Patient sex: M
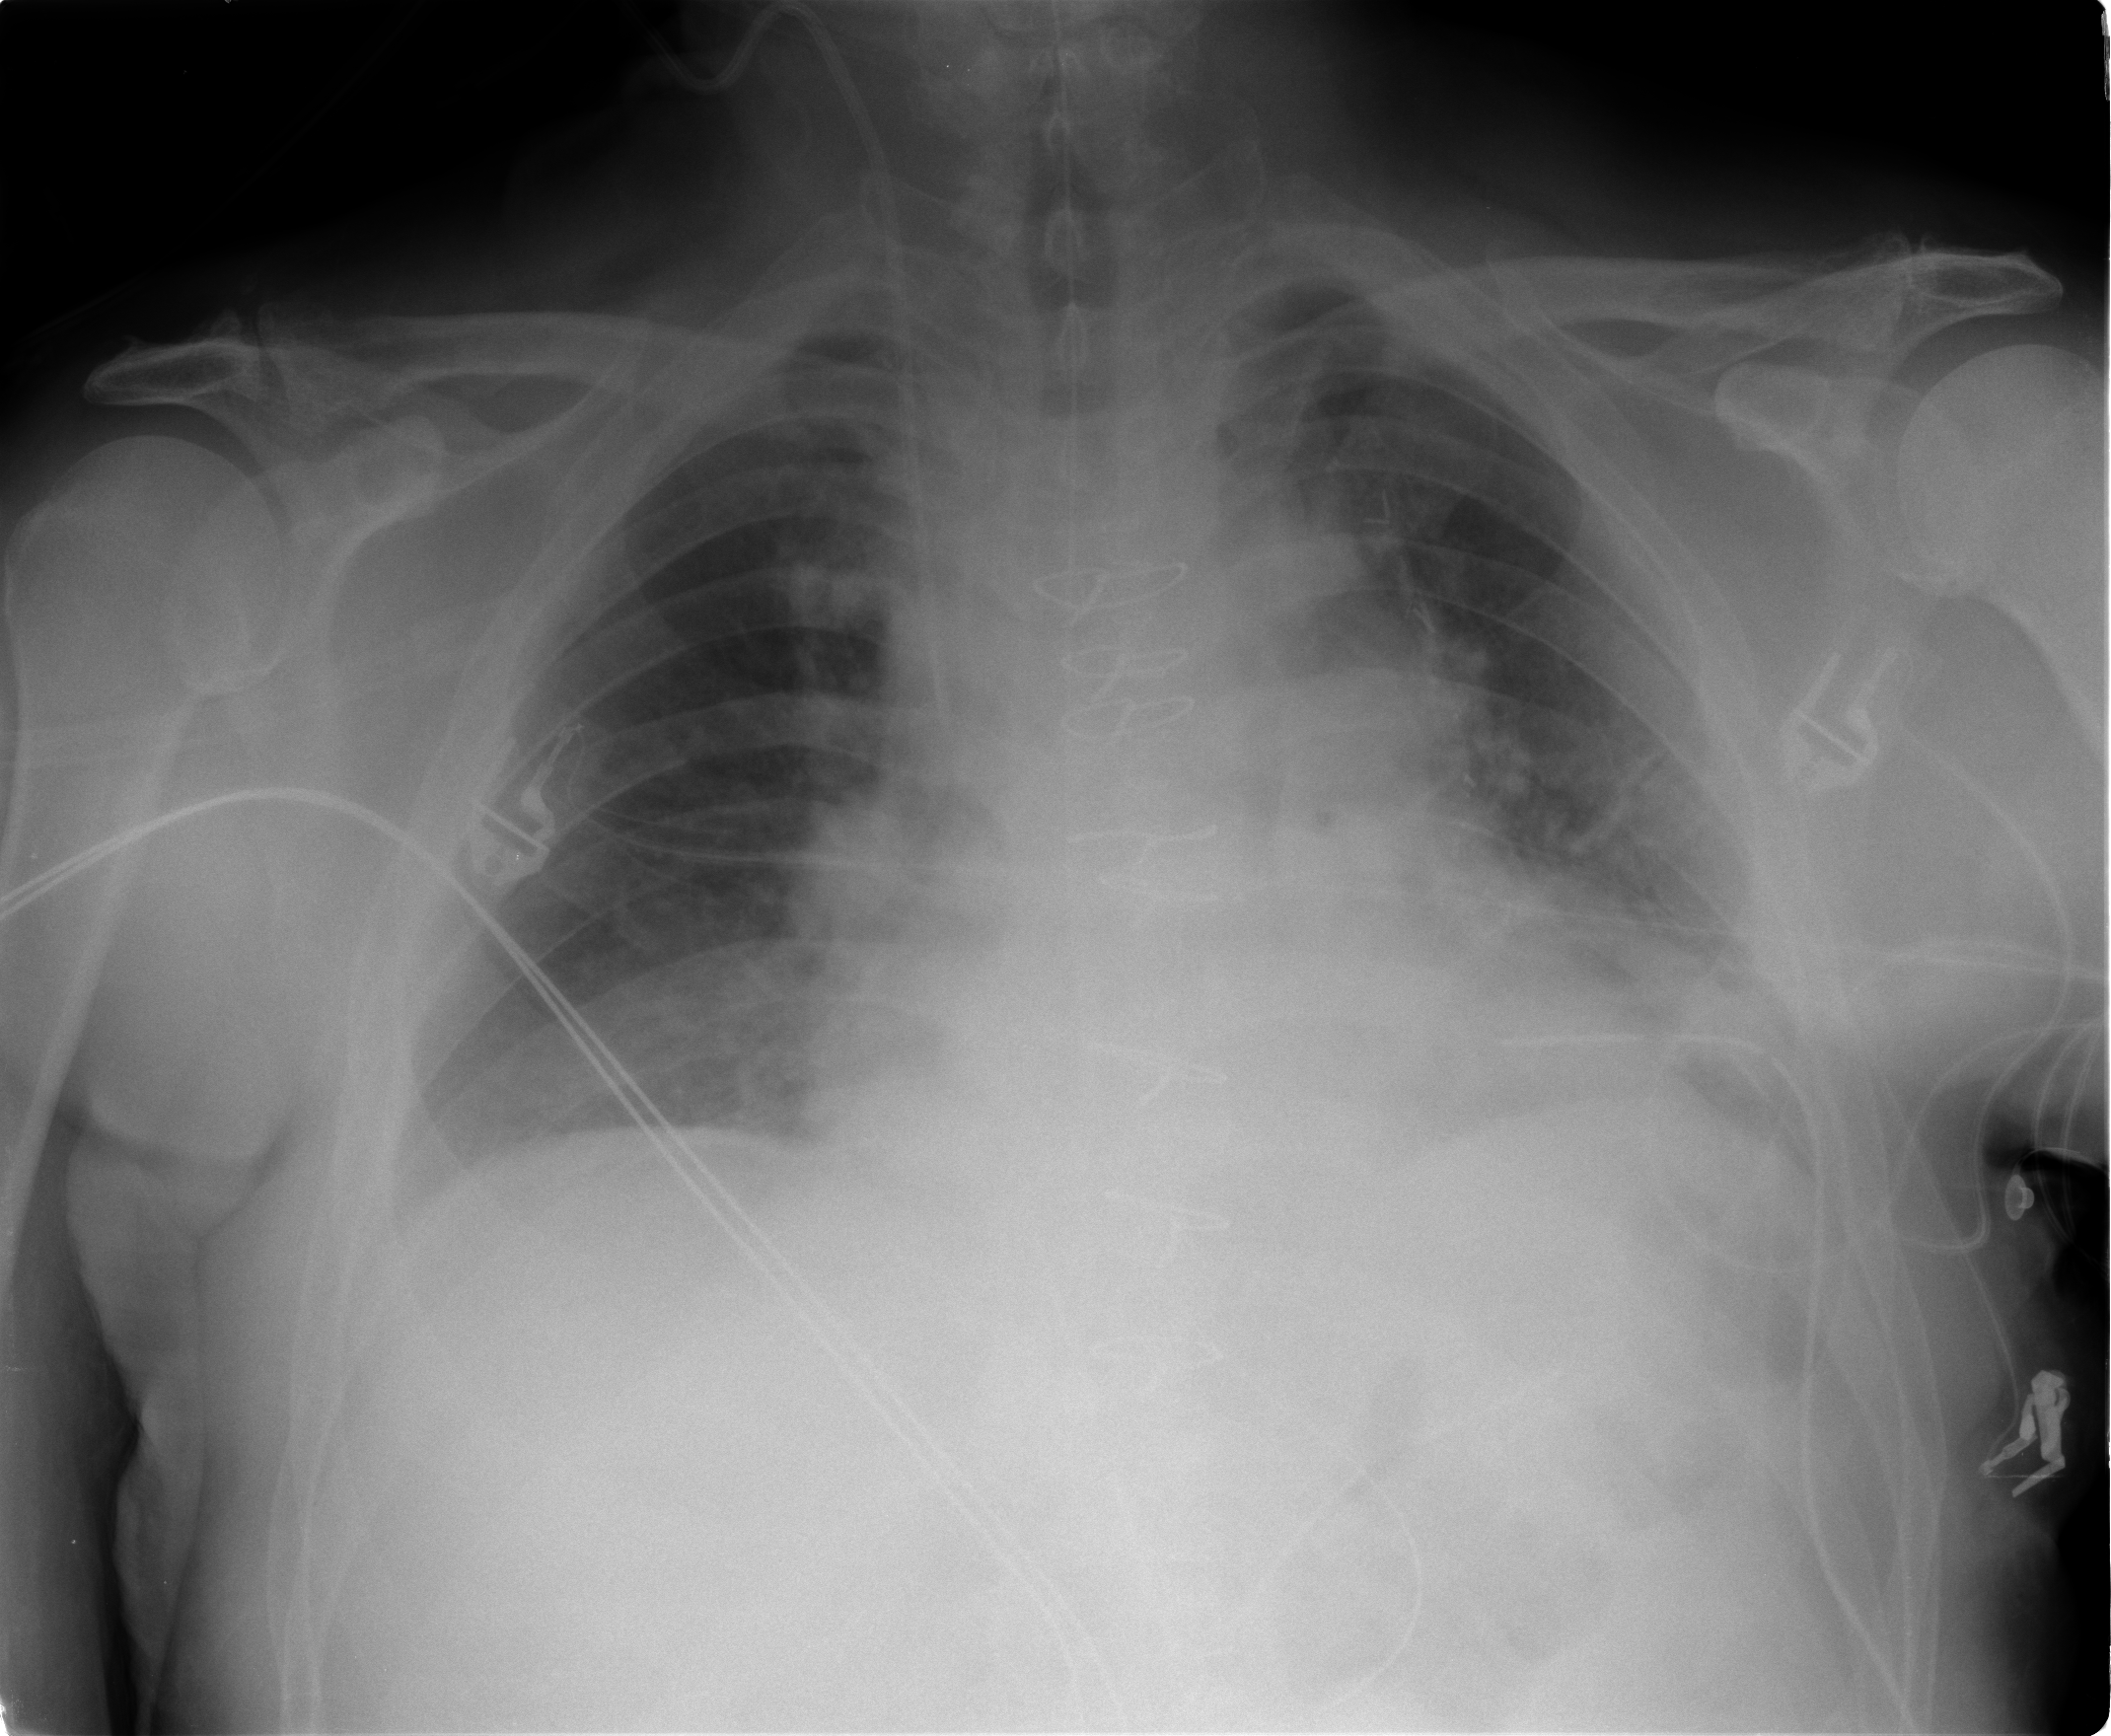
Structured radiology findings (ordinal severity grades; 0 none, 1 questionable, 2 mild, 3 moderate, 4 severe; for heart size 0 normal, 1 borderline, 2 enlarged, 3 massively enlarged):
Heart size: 2
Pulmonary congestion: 2
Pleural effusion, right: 0
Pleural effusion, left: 1
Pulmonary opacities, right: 0
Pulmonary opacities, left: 0
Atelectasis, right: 2
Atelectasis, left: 2